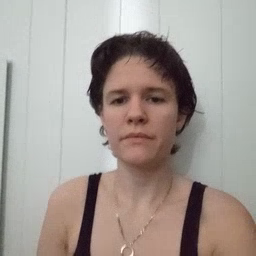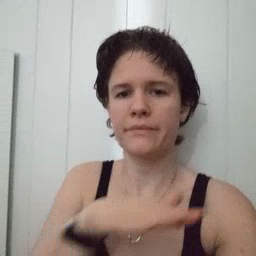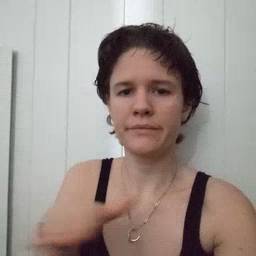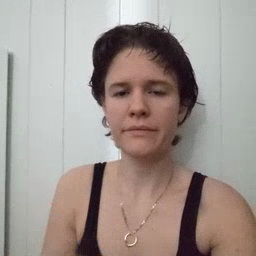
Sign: clean